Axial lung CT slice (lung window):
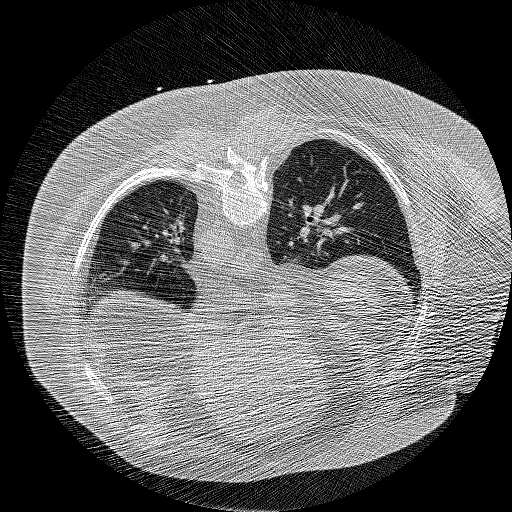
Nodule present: no